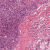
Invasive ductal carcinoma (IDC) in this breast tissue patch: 0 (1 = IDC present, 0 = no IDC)